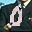
Label: 0